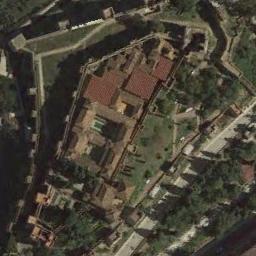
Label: palace